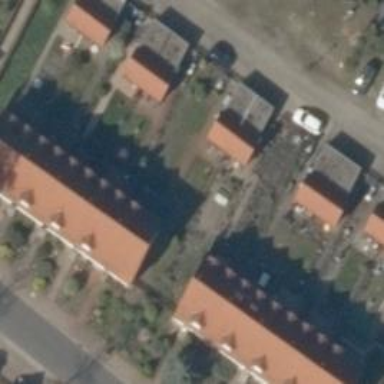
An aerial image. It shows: Terrace building.